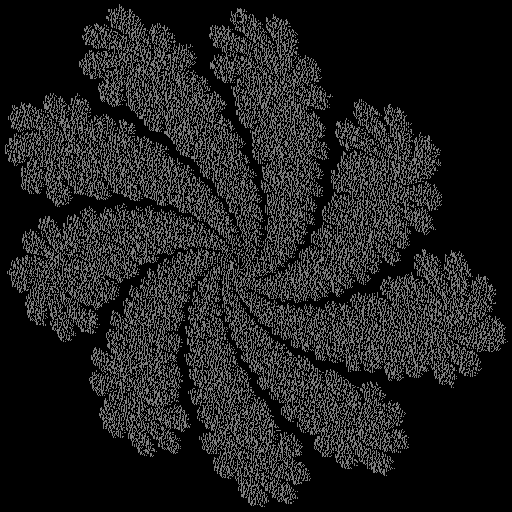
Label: flower